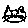
Label: cat